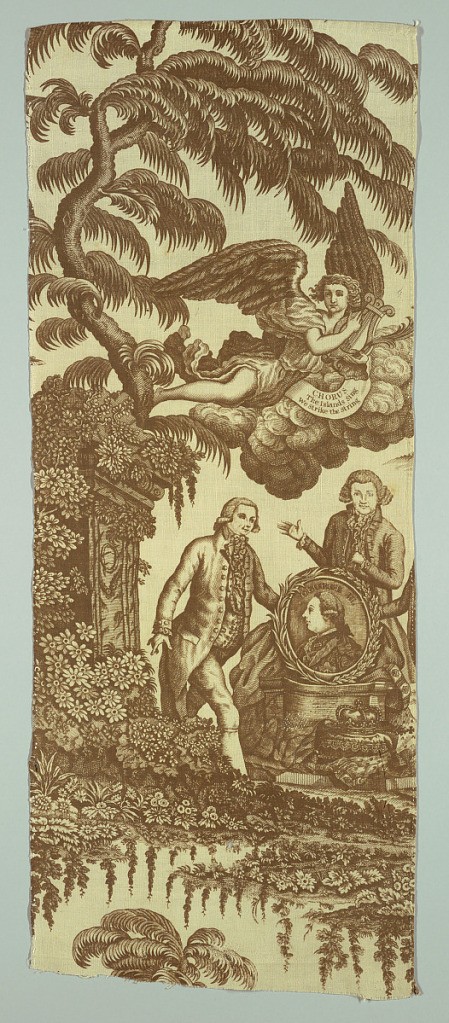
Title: Textile
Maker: David Richards, British
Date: ca. 1780
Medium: cotton Technique: printed by engraved copper plate on plain weave
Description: Textile fragment printed in brown on cream colored cotton. Incomplete design shows a two men with a medallion framing the profile of George III amid dense foliage; an angel with a lyre and banner that reads: Chorus / The Islands Sing/ We Strike the String". The design covers the right selvage, present.